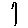
Label: line